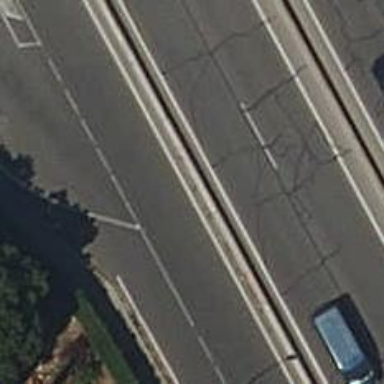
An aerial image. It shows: Trunk link highway.